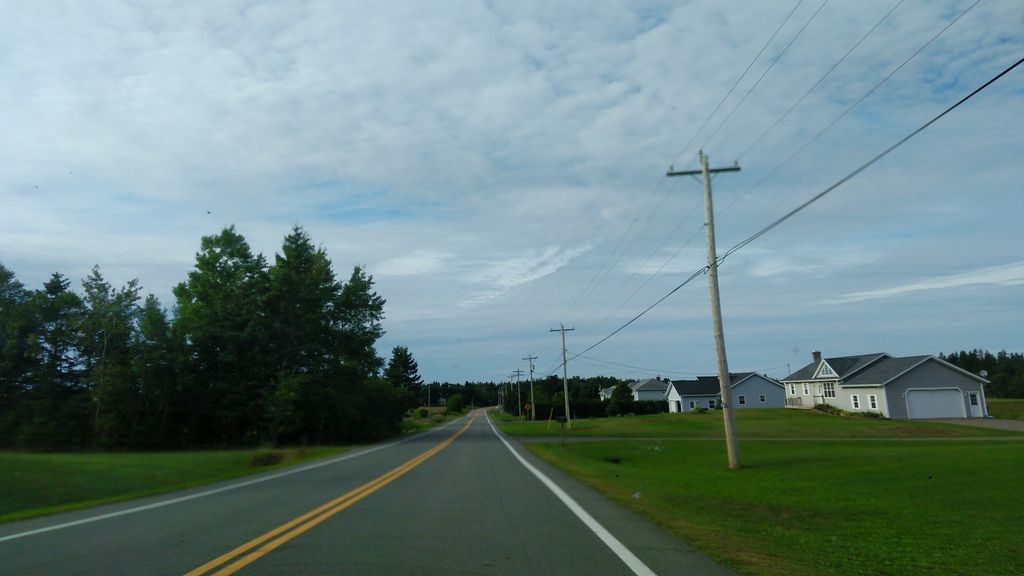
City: charlottetown